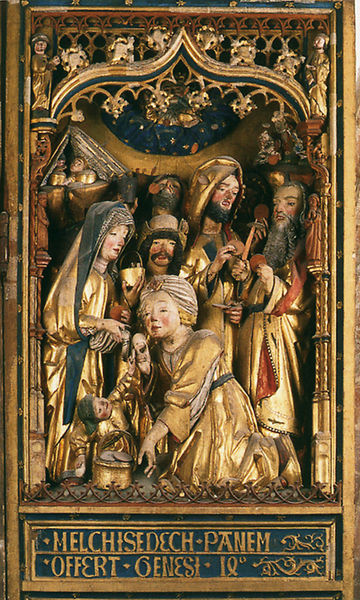
Titel: Flügelretabel der Fronleichnamsbruderschaft (Mannalese)
Künstler: Henning van der Heide
Institution: Lübeck, St. Annen-Museum
Schlagwörter: gruppe, frauen, frau, männer, dach, bart, gold, kind, relief, figuren, sternenhimmel, kugeln, schnitzerei, jesus, könige, maria, gabe, josef, geburt, brote, drei könige, melchior, niederkunft, 18, gitik, melchisedech, offert, panem, genesi, iq